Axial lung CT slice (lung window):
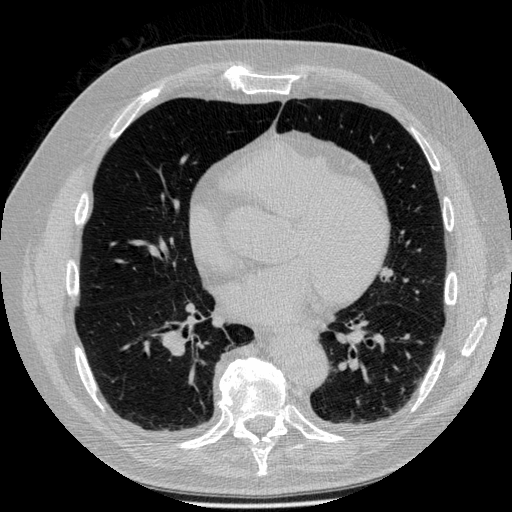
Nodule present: no